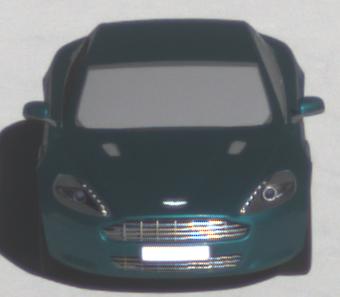
Make: Aston Martin
Model: Rapide
Detailed model: Rapide
Model produced from: 2010/03
Model produced until: 2013/07
Doors: 5
Color: blue
Road condition: dry road
Daytime: morning or afternoon
Contrast: high contrast